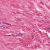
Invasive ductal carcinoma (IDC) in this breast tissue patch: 0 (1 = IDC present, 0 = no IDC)